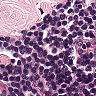
Metastatic tissue present: no